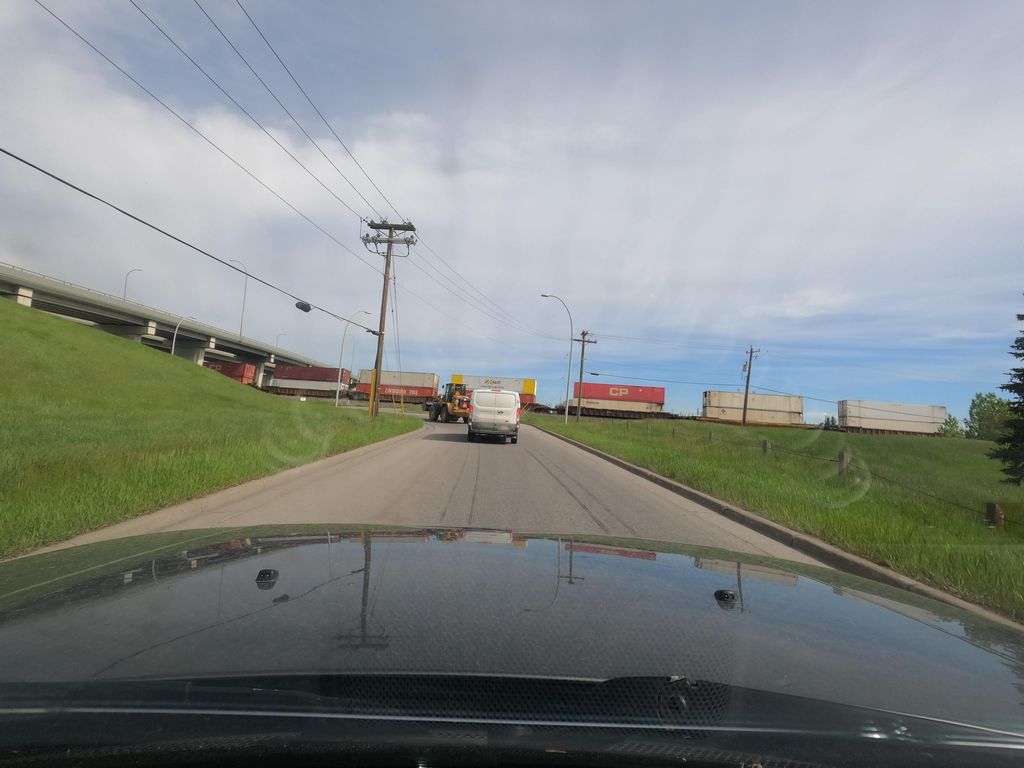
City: calgary